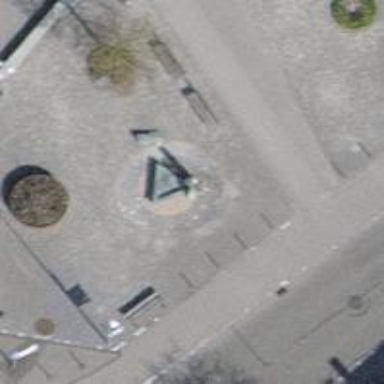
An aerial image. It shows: Fountain.